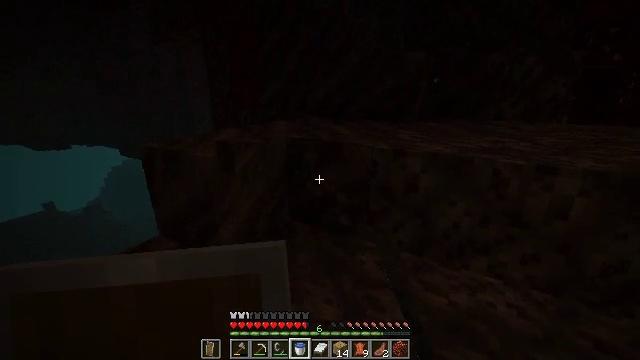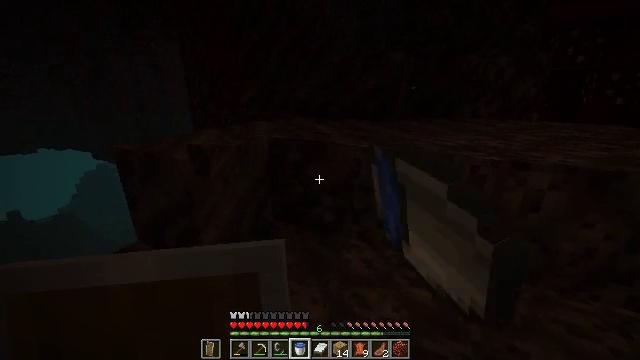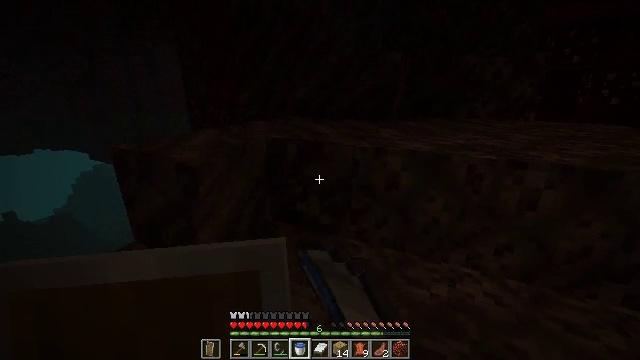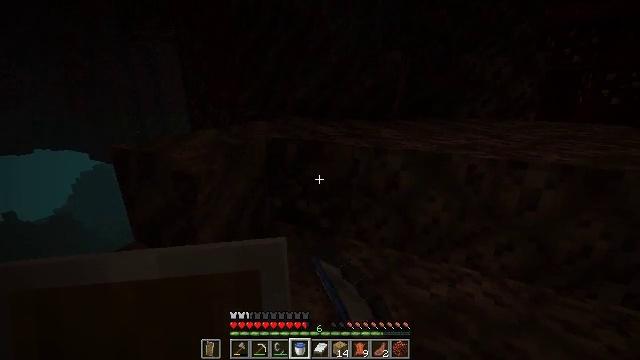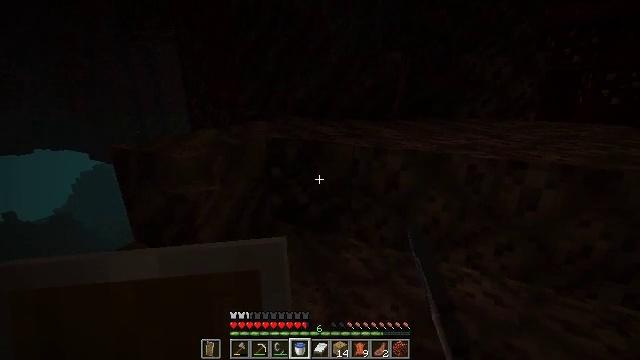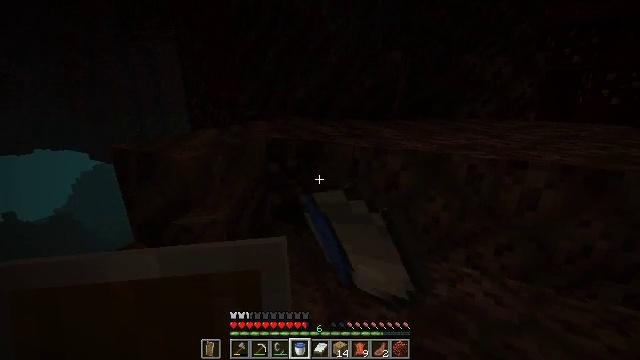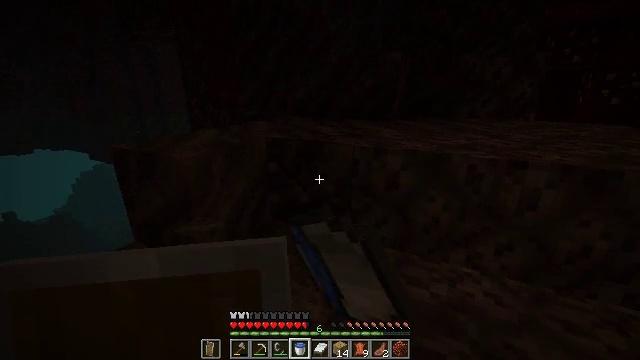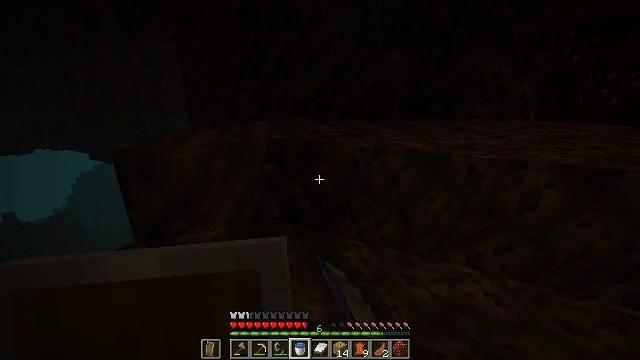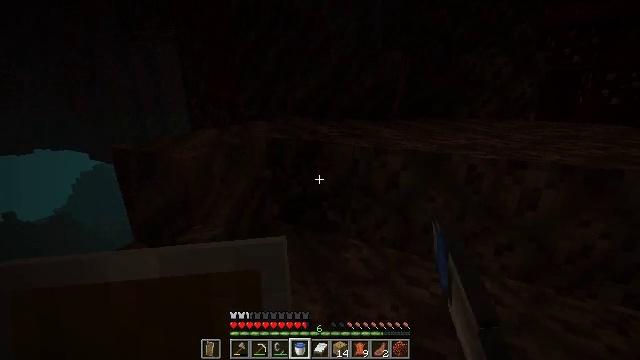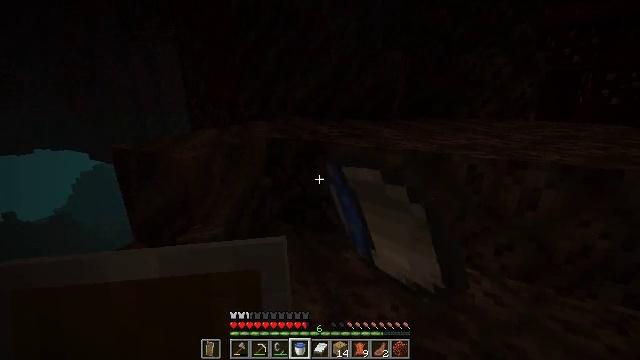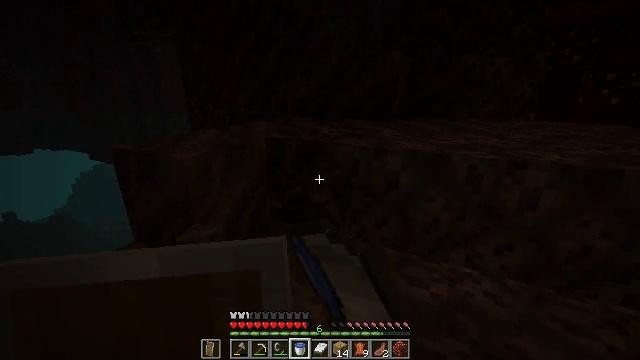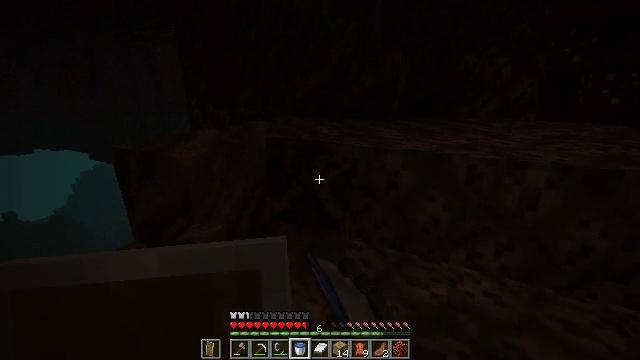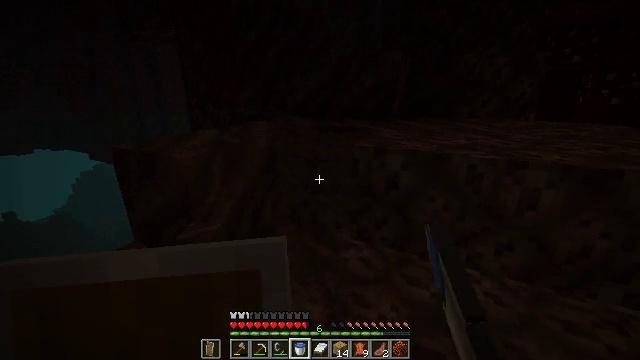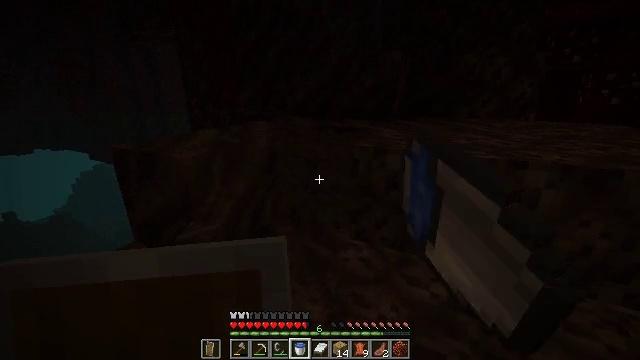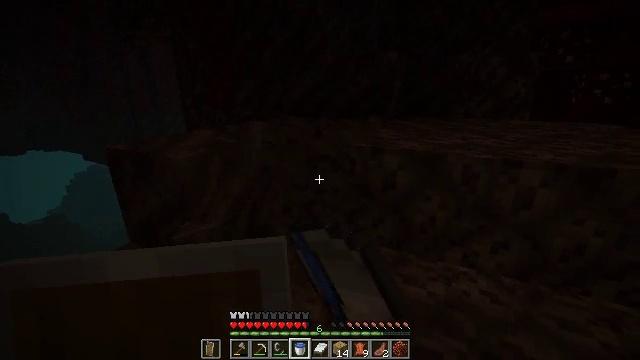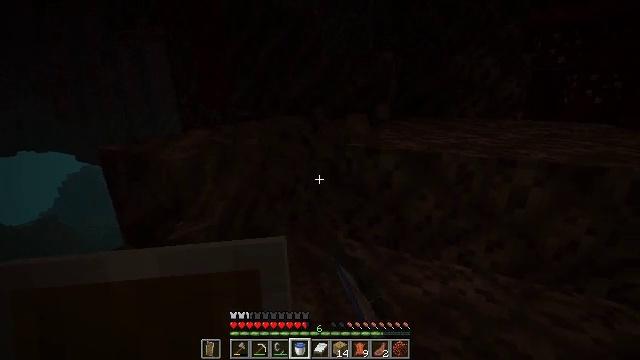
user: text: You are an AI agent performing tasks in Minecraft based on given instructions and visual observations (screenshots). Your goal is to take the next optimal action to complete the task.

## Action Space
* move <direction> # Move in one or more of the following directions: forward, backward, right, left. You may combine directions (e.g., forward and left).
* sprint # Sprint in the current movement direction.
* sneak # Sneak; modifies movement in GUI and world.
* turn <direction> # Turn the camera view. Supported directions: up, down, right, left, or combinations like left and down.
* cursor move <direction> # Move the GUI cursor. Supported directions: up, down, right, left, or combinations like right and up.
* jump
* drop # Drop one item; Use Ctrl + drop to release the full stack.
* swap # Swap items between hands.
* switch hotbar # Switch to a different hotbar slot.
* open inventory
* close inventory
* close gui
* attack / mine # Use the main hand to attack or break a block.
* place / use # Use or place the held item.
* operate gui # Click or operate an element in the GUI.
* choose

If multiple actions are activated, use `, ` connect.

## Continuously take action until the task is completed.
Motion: motion action
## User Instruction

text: Collect soul soil from the ground.
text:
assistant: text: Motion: turn right, attack / mine
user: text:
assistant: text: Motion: attack / mine
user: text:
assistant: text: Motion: attack / mine
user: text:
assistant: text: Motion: attack / mine
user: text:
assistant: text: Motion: attack / mine
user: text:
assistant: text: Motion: attack / mine
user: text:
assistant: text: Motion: attack / mine
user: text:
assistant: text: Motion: attack / mine
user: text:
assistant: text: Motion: attack / mine
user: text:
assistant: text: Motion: attack / mine
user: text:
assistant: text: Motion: attack / mine
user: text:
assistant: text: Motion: attack / mine
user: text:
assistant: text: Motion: attack / mine
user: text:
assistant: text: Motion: attack / mine
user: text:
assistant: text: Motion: attack / mine
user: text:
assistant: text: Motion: attack / mine
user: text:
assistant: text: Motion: attack / mine